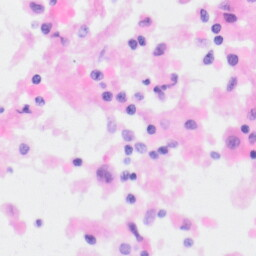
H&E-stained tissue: Kidney